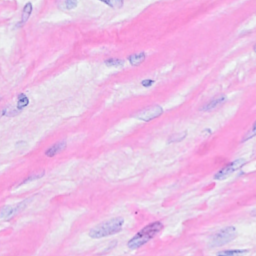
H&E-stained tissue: Breast